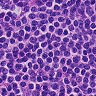
Metastatic tissue present: no